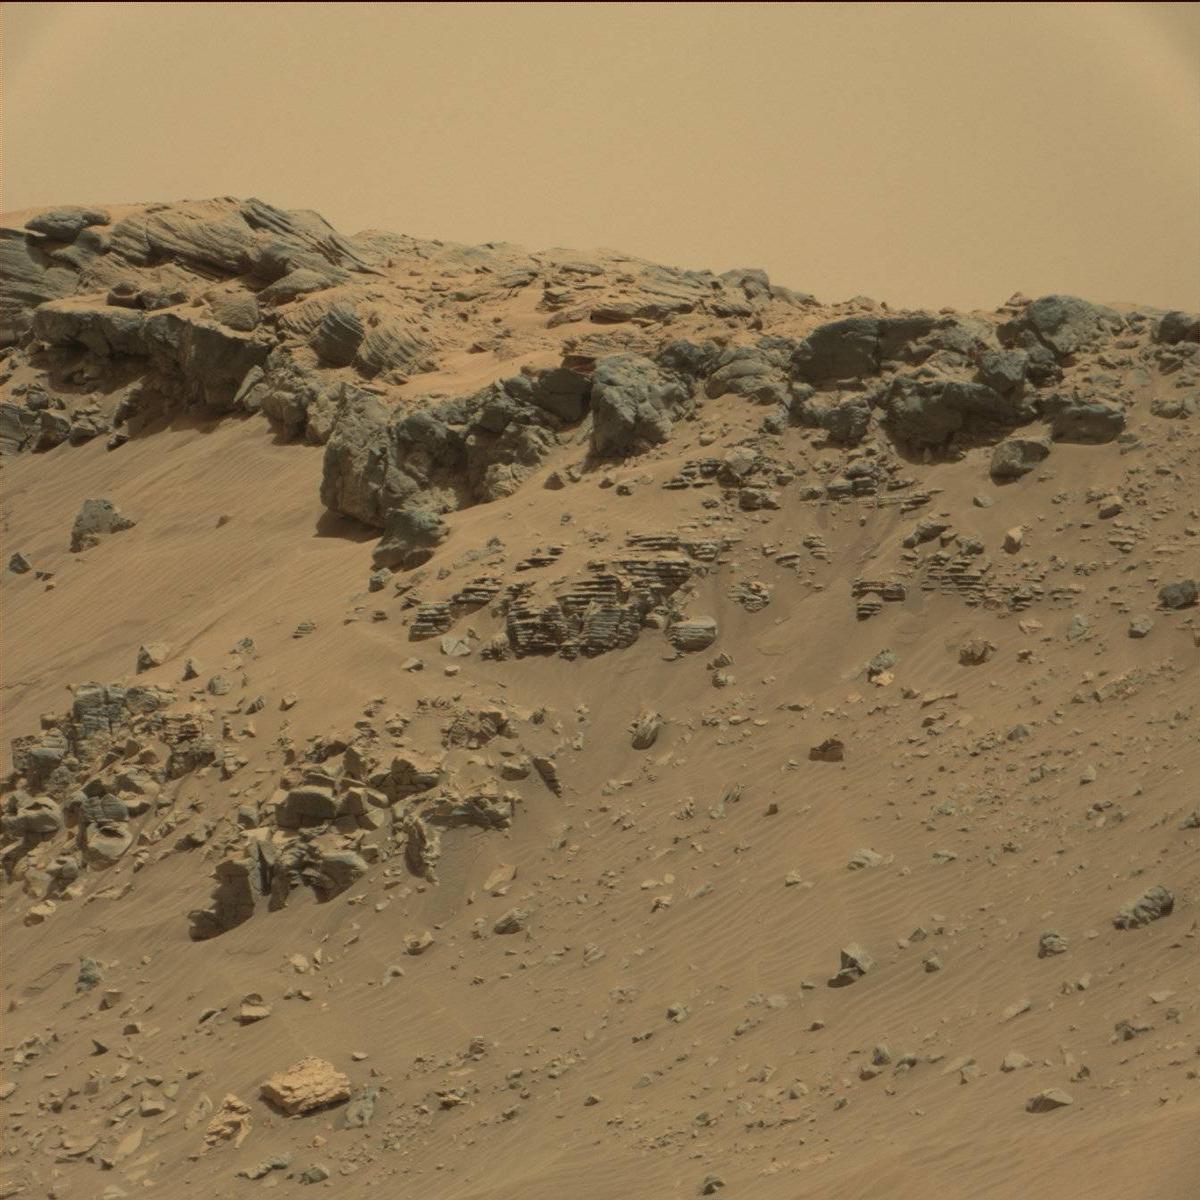
Terrain classes present: Bedrock, Sand / Soil, Sky